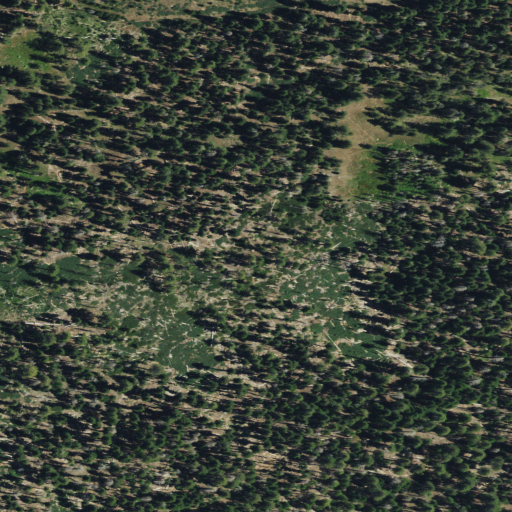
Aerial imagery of plain(s) in California named Sunflower Flat containing grassland, shrub, and evergreen forest